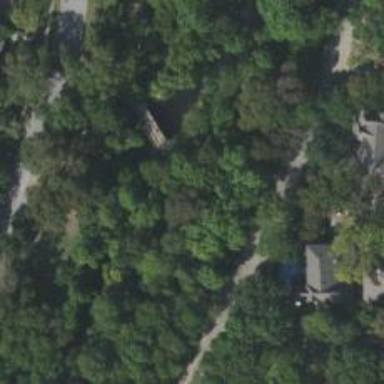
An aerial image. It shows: Path on bridge.